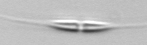
Label: Cylindrotheca